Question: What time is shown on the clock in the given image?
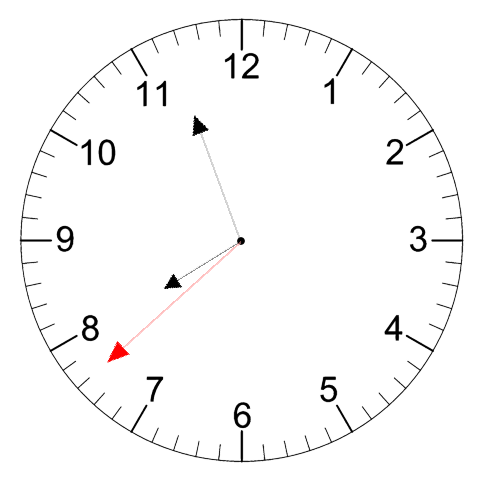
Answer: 07:56:38